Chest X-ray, AP view. Patient: 21 years old, sex F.
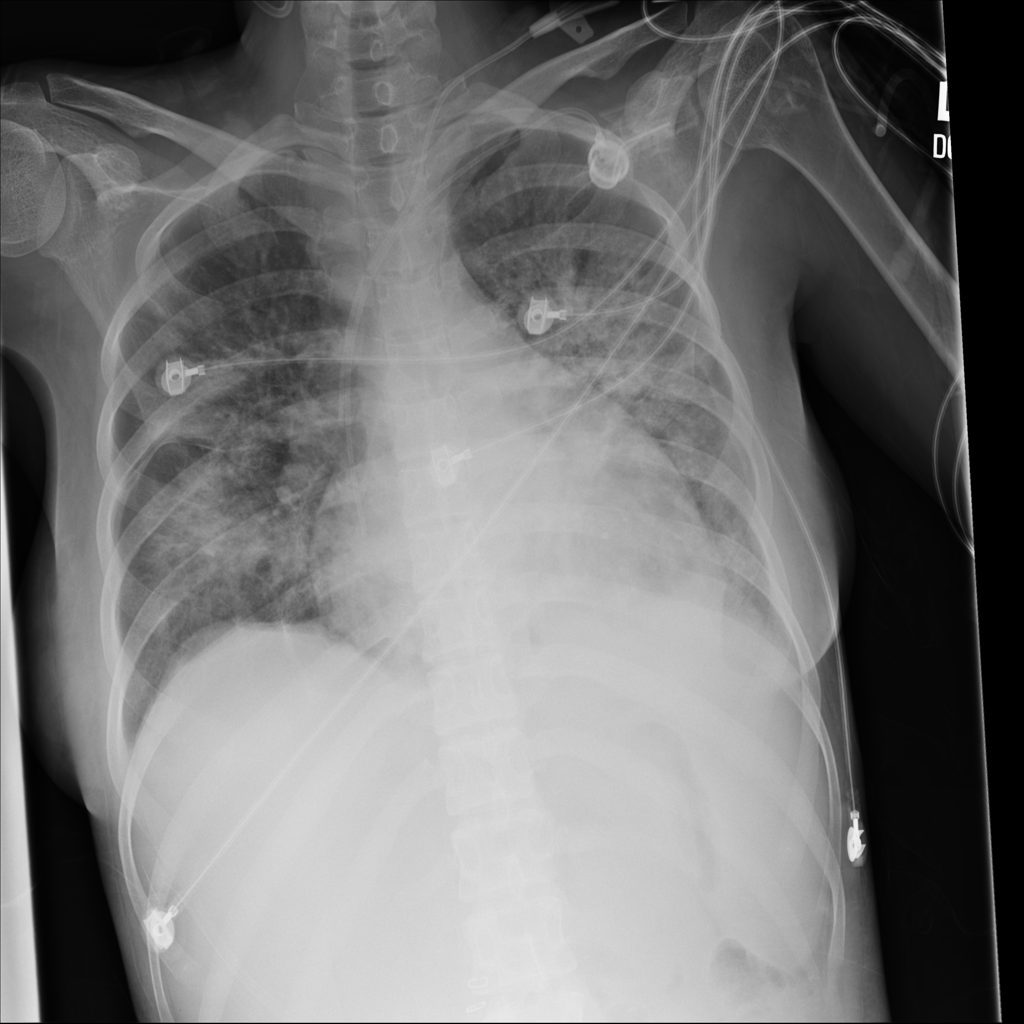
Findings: Infiltration